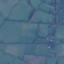
Land use / land cover: Pasture